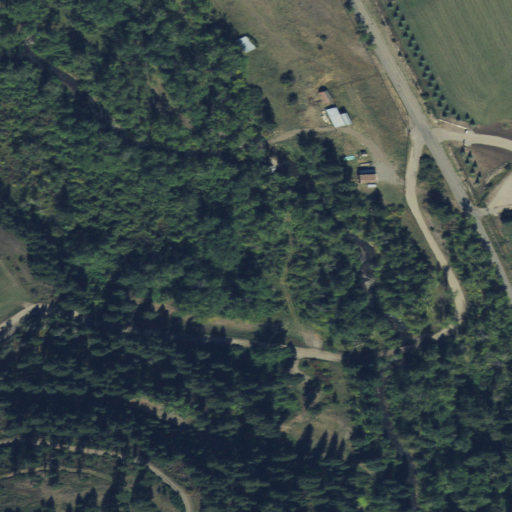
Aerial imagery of valley in Montana named Hyalite Canyon containing open development, evergreen forest, deciduous forest, woody wetlands, grassland, cultivated crops, and low intensity development